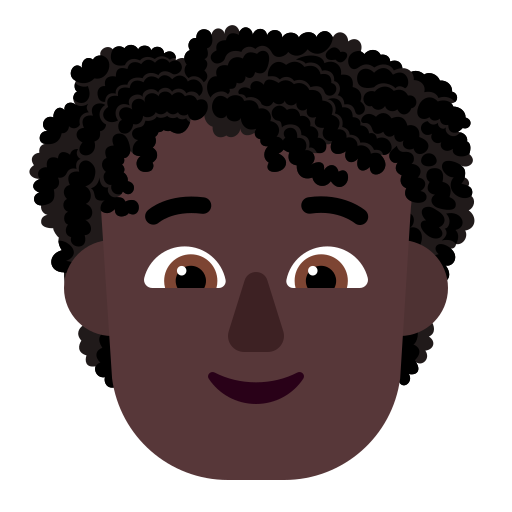
person curly hair flat dark